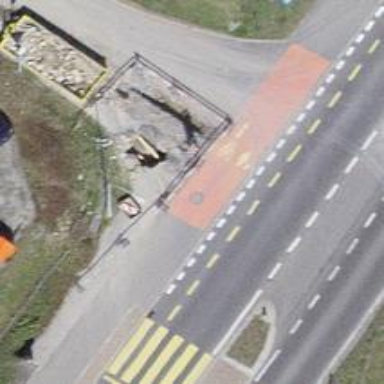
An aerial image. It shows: Marked road crossing with visible markings.